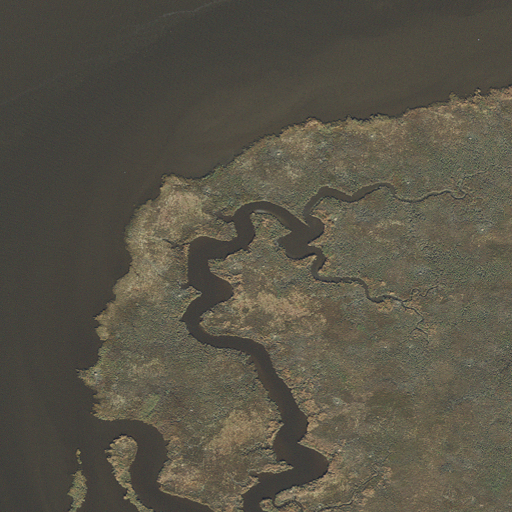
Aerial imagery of cape in Maryland named Ferry Point containing herbaceous wetlands and open water